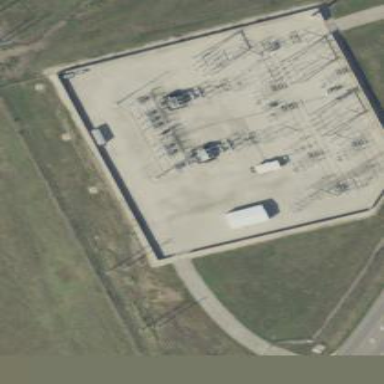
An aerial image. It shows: Outdoor power substation with surrounding wall. The substation operates at the distribution level.